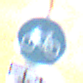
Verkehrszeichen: Radweg
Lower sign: RichtungsangabeDurchPfeile8
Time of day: MorningAfternoon
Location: Outdoor (Nature)
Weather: Clear
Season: Winter
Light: Natural